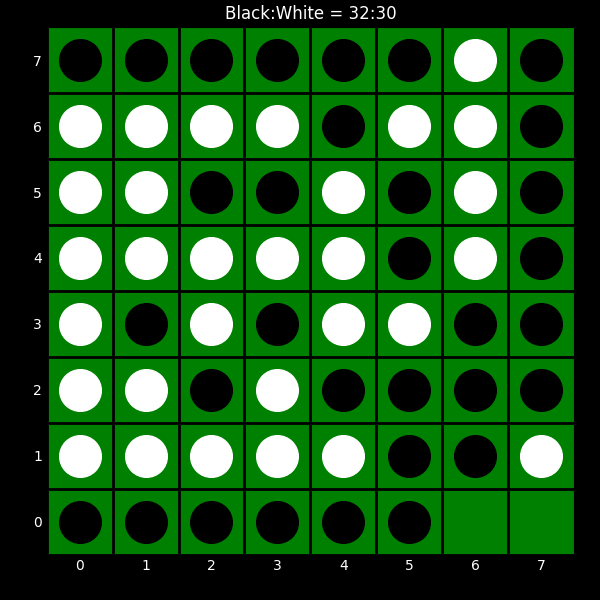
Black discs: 32
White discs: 30